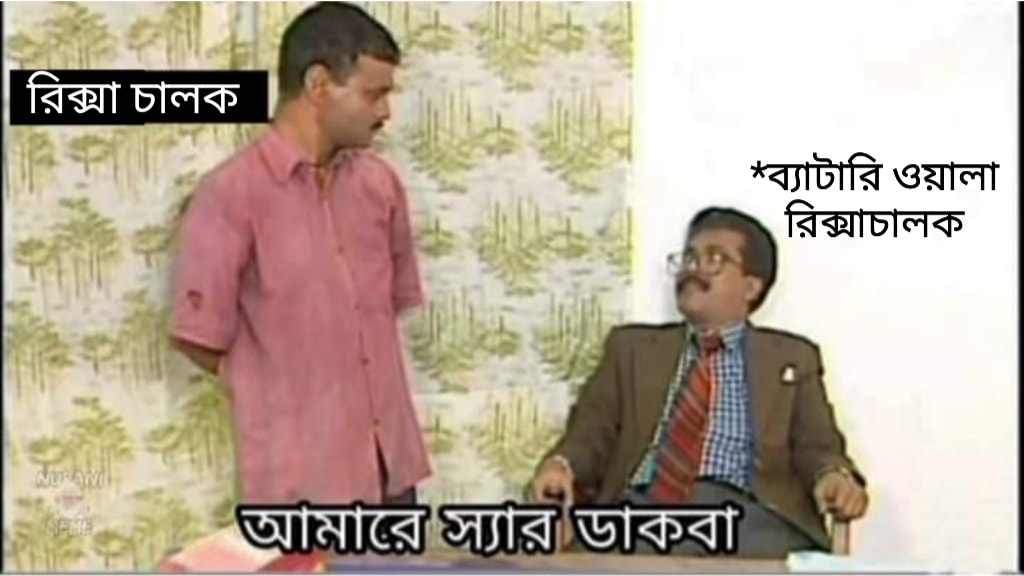
Text: রিক্সা চালক *ব্যাটারি ওয়ালা রিক্সাচালক আমারে স্যার ডাকবা
Label: Non Hate